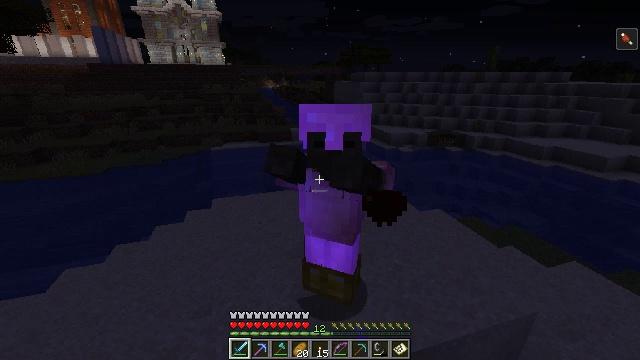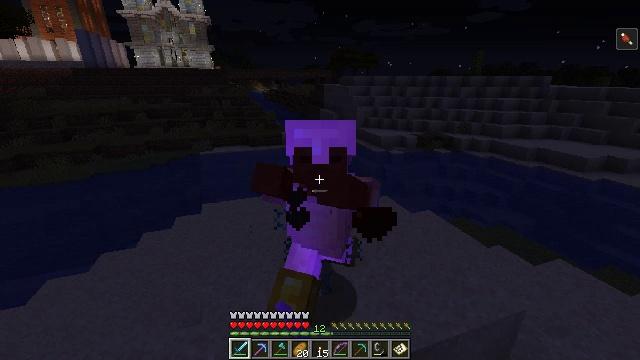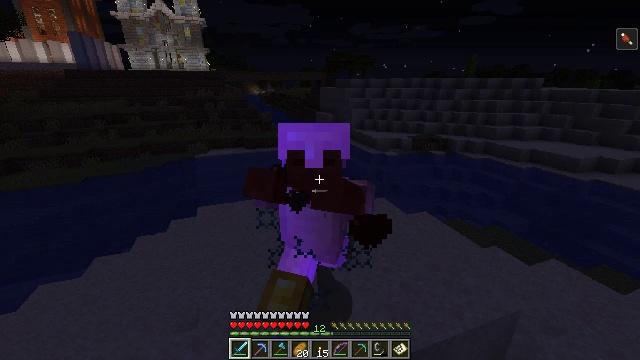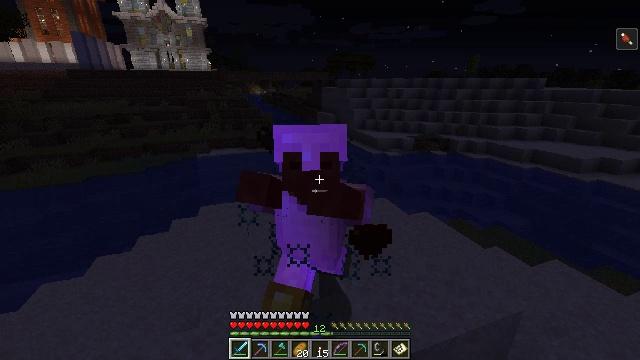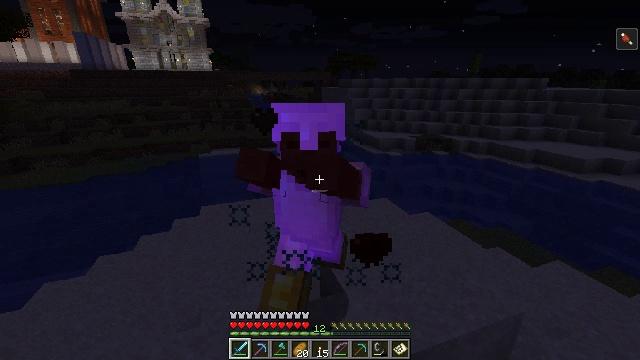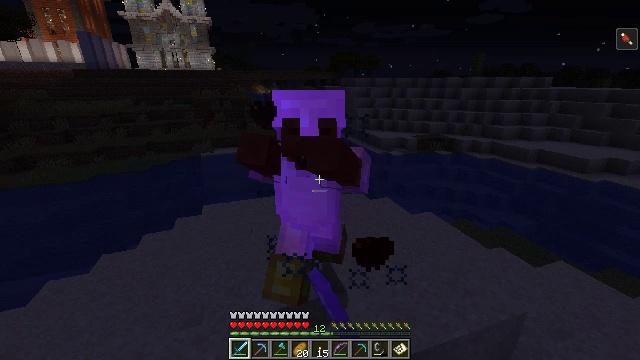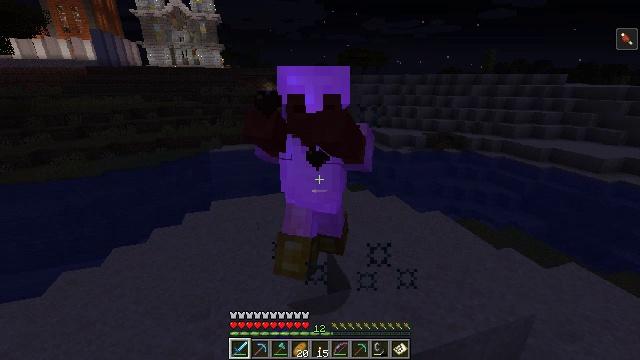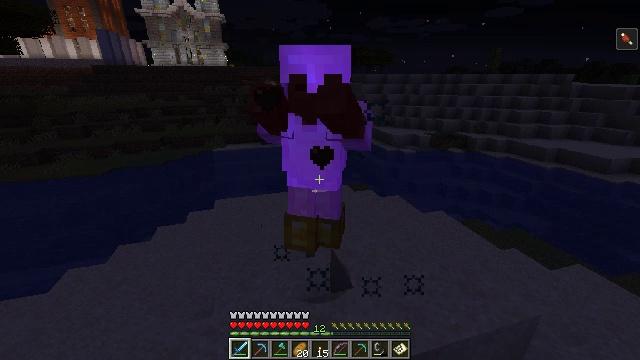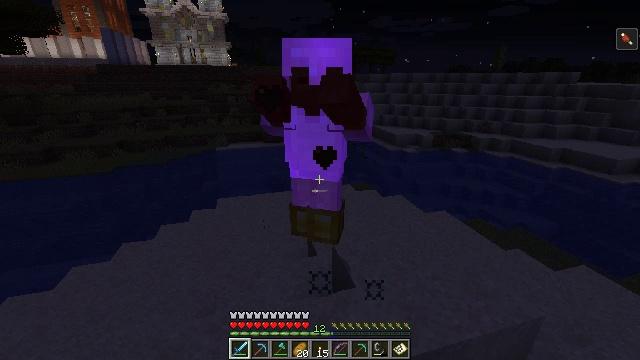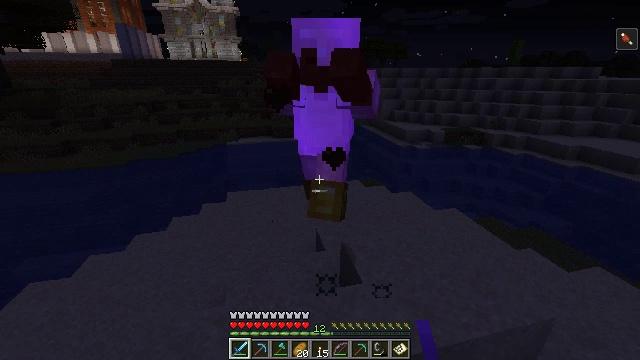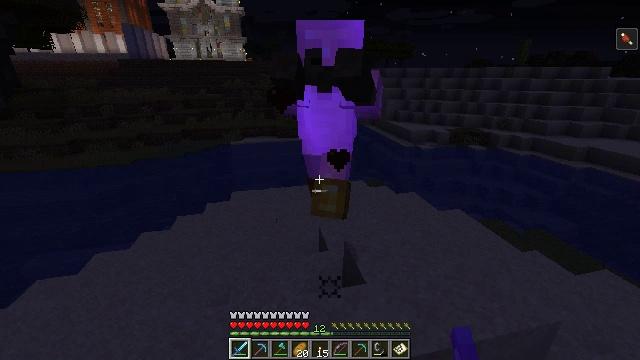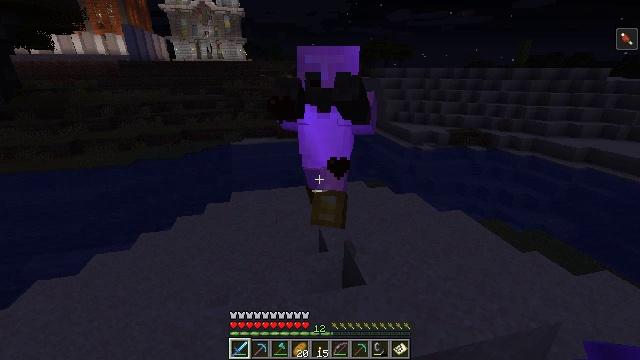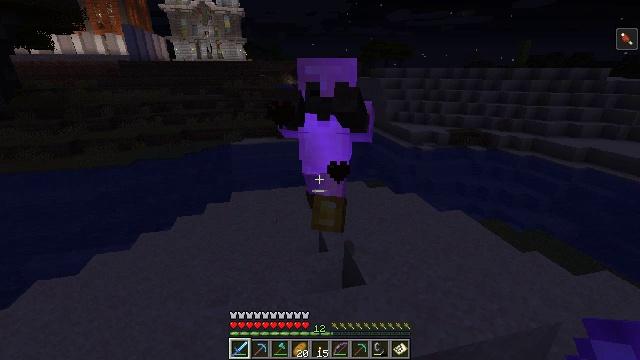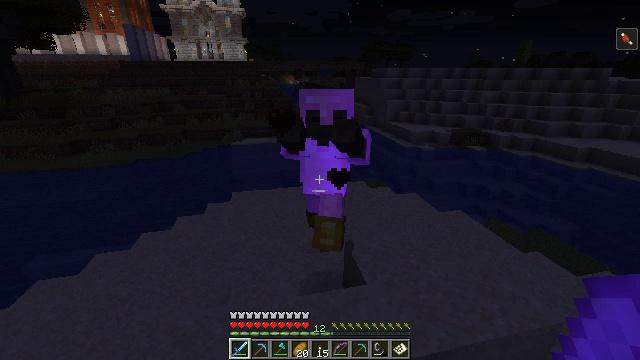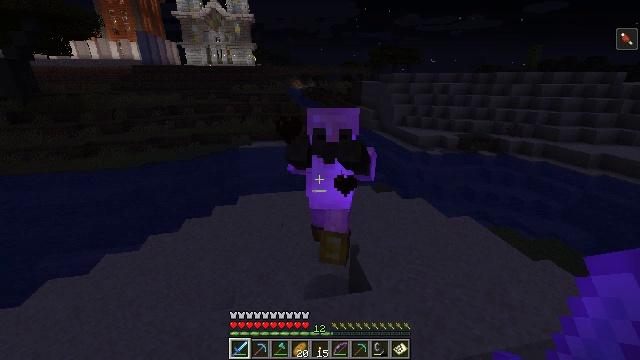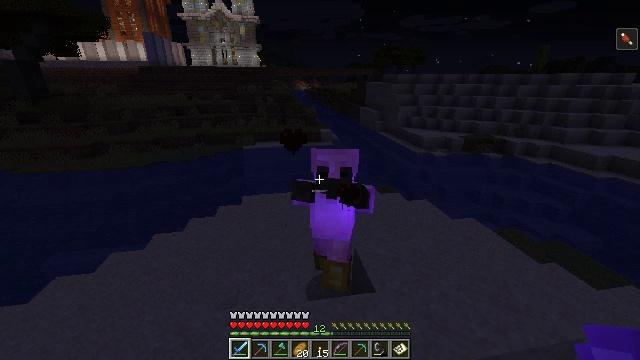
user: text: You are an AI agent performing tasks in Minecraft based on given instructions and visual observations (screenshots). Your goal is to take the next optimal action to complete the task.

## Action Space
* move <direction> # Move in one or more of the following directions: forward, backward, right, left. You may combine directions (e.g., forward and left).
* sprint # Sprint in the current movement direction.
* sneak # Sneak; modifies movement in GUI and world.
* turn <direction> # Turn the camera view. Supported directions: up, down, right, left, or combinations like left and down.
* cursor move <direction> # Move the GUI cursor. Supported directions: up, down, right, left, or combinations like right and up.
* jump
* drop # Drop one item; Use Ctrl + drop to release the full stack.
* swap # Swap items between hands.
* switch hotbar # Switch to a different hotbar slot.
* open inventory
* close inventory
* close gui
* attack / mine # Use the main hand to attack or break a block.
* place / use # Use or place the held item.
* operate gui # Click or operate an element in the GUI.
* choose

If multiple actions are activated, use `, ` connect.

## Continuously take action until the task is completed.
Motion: motion action
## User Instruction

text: Kill a husk.
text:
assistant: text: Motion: turn right, attack / mine
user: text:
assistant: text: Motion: attack / mine
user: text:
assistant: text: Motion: no_op
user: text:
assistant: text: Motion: attack / mine
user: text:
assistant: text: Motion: attack / mine
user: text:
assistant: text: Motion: turn left, attack / mine
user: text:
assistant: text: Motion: attack / mine
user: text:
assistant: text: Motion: attack / mine
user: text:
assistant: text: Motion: turn left and down, attack / mine
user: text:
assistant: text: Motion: attack / mine
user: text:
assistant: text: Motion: attack / mine
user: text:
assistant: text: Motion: attack / mine
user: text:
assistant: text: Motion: attack / mine
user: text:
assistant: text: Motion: turn left
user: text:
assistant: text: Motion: attack / mine
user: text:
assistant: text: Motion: attack / mine
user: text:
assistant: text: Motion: attack / mine
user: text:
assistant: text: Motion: no_op
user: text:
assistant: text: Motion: attack / mine
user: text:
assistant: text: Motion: attack / mine
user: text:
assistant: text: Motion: move forward, attack / mine
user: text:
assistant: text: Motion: move forward, attack / mine
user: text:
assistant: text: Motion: move forward, attack / mine
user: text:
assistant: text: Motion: move forward, attack / mine
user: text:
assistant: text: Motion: attack / mine
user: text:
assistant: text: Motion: no_op
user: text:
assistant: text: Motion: turn down, attack / mine
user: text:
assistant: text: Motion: turn down, attack / mine
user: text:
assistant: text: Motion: turn down, attack / mine
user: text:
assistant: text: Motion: turn left and down, attack / mine